Interaction volume radius: 10 \u00c5
Interaction volume height: 20 \u00c5
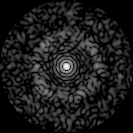
Disorder parameter: 0.8532